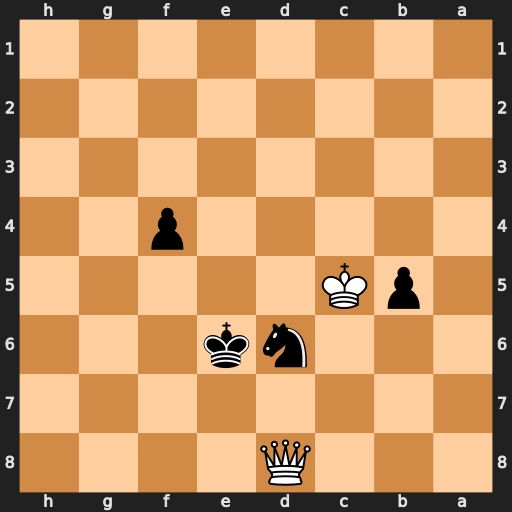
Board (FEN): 3Q4/8/3nk3/1pK5/5p2/8/8/8
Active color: b
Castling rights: -
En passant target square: -
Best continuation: Nb7+ Kxb5 Nxd8